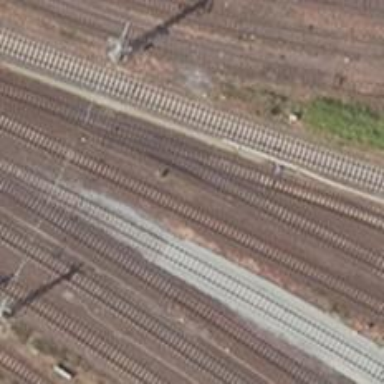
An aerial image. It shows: Railway signal.